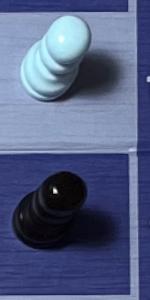
Label: Pawn_Black